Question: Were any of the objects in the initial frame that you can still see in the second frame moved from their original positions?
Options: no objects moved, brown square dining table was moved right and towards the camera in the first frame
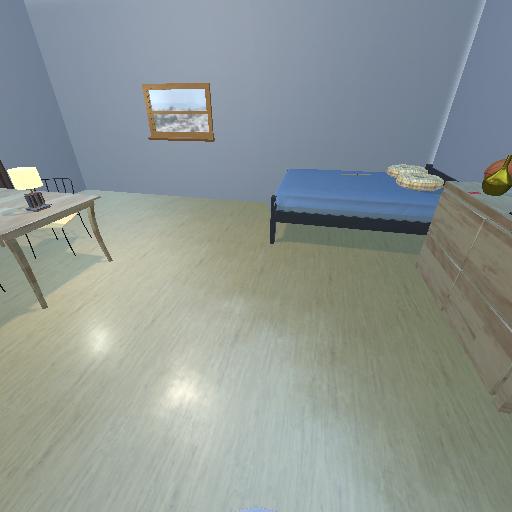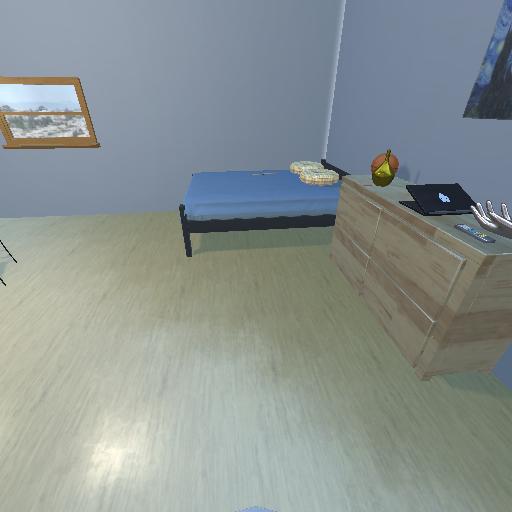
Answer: no objects moved